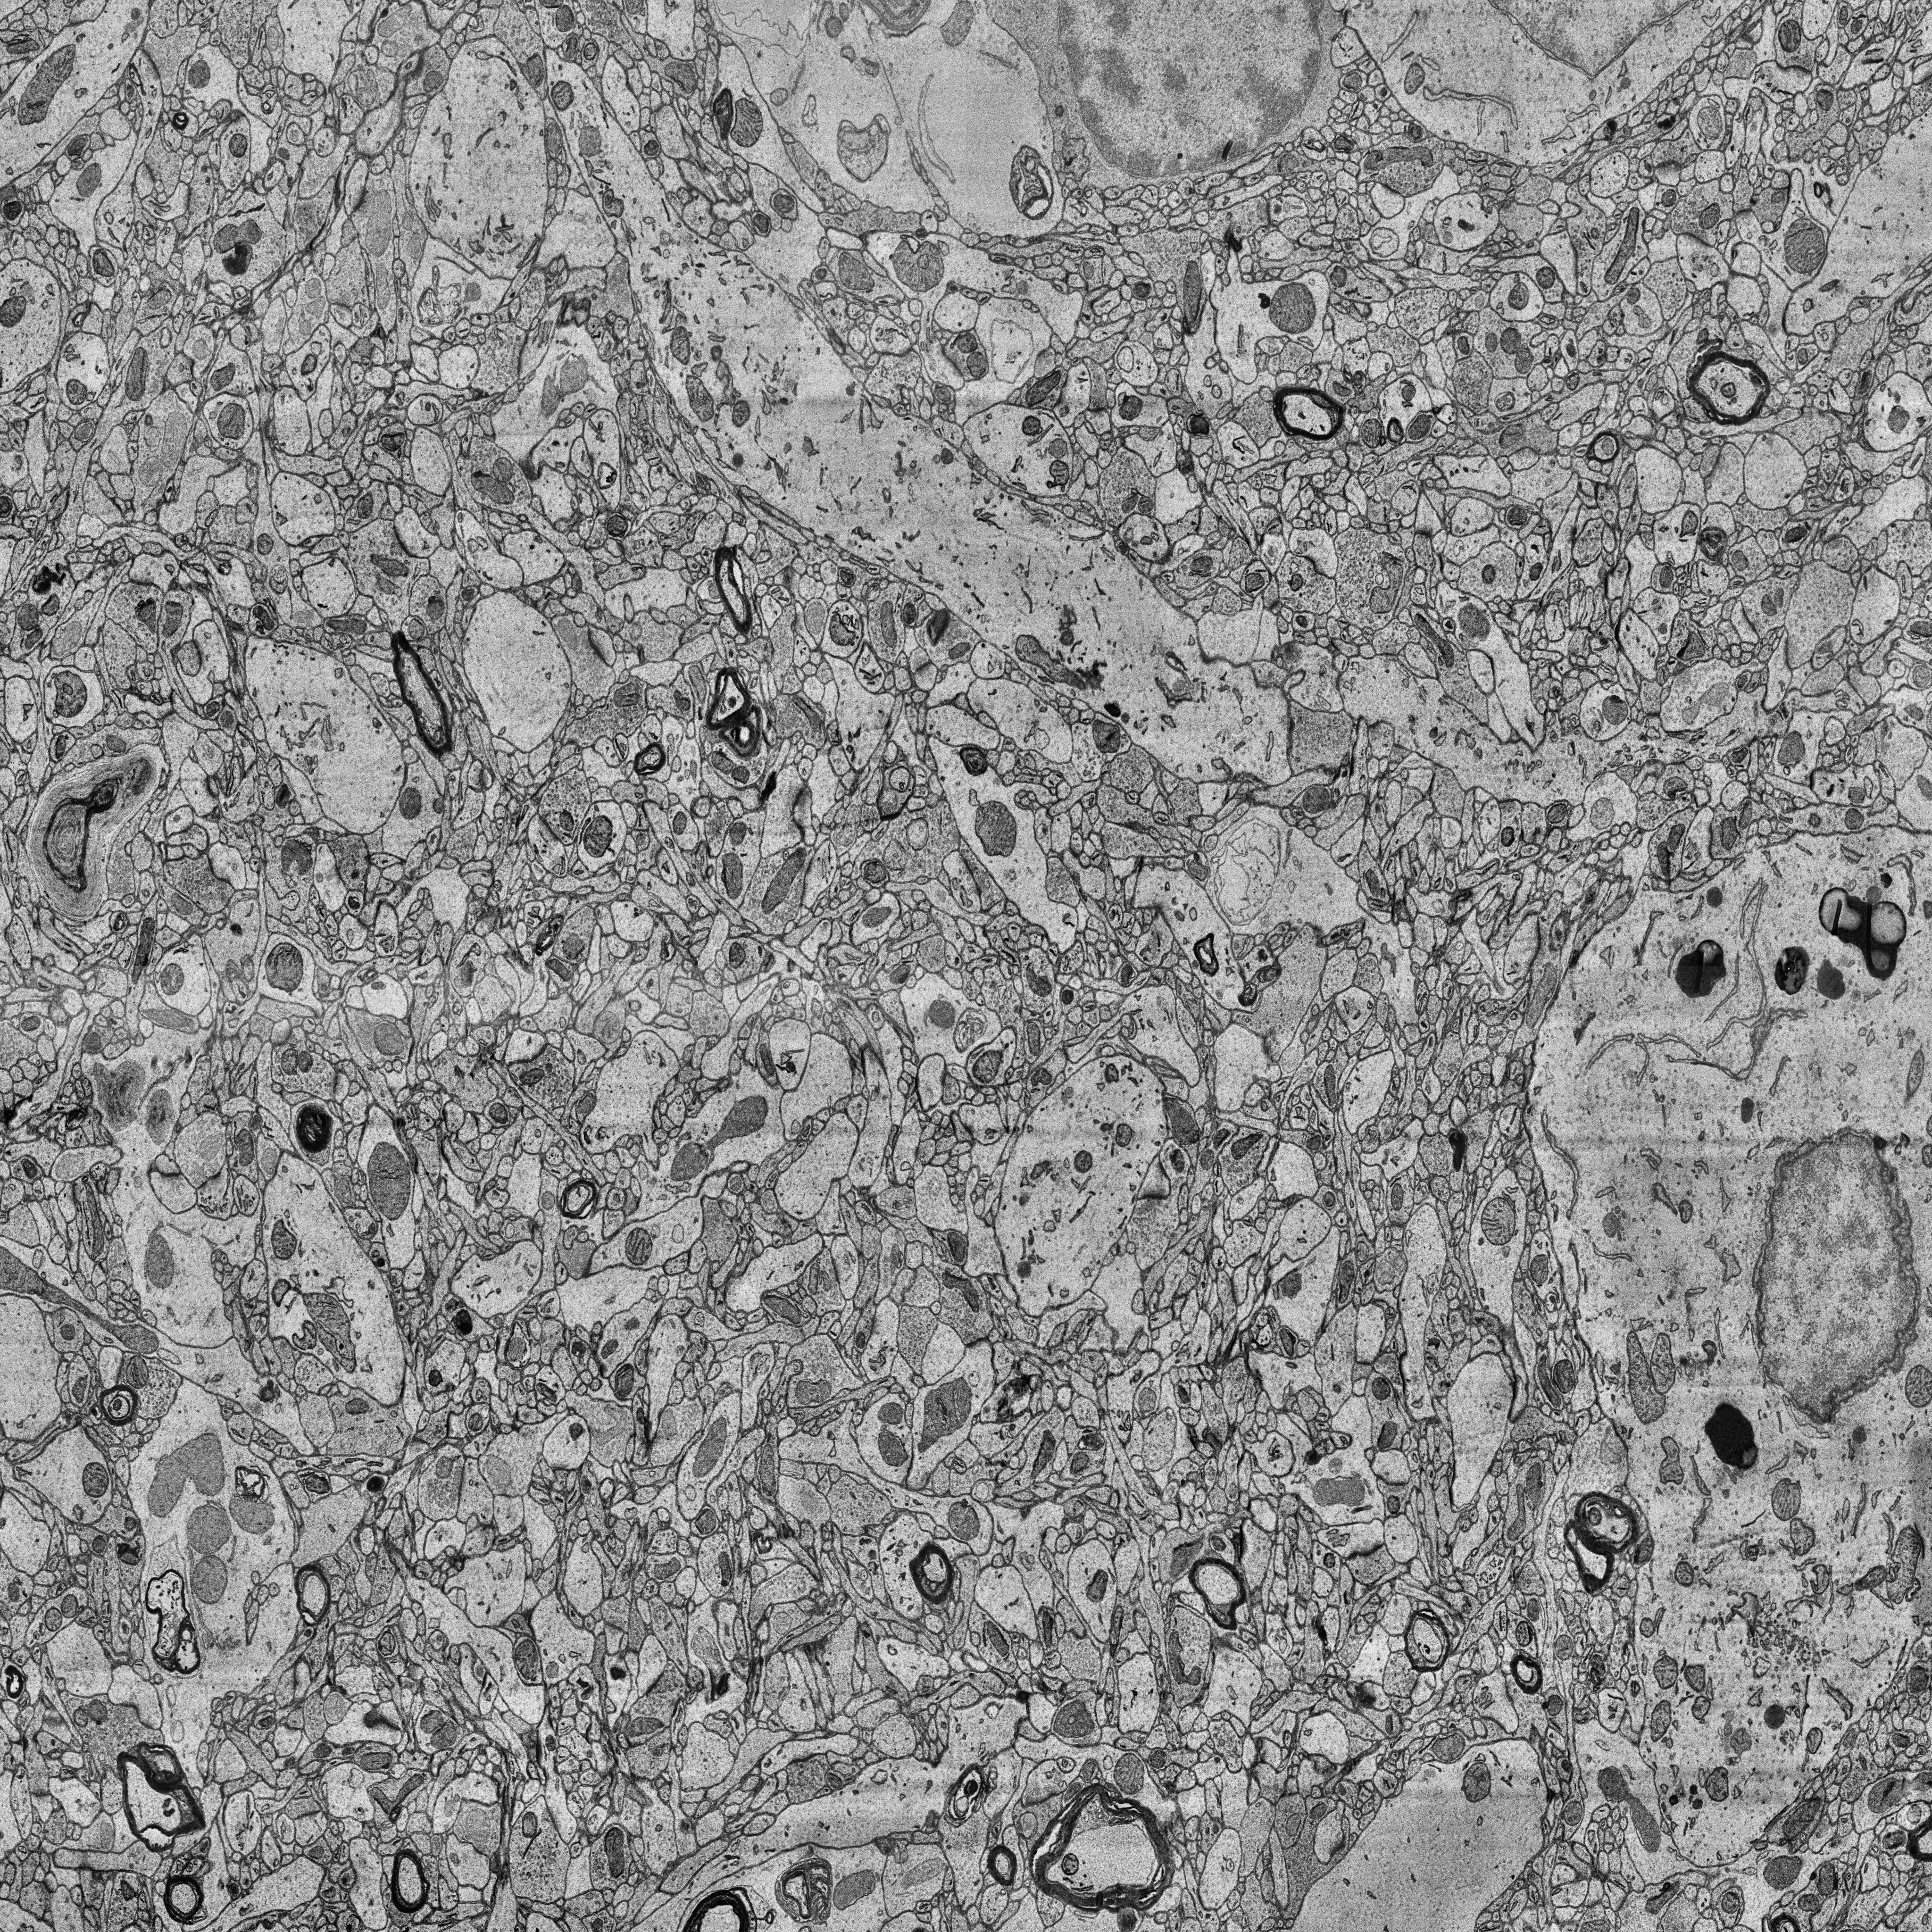
Electron microscopy slice of human cortex tissue
Slice depth (z): 206
Mitochondria instances in slice: 482